Question: I am looking for the latest eclipse build specifically for .
In <URL>:

Why is the status with red X? Is the build broken?
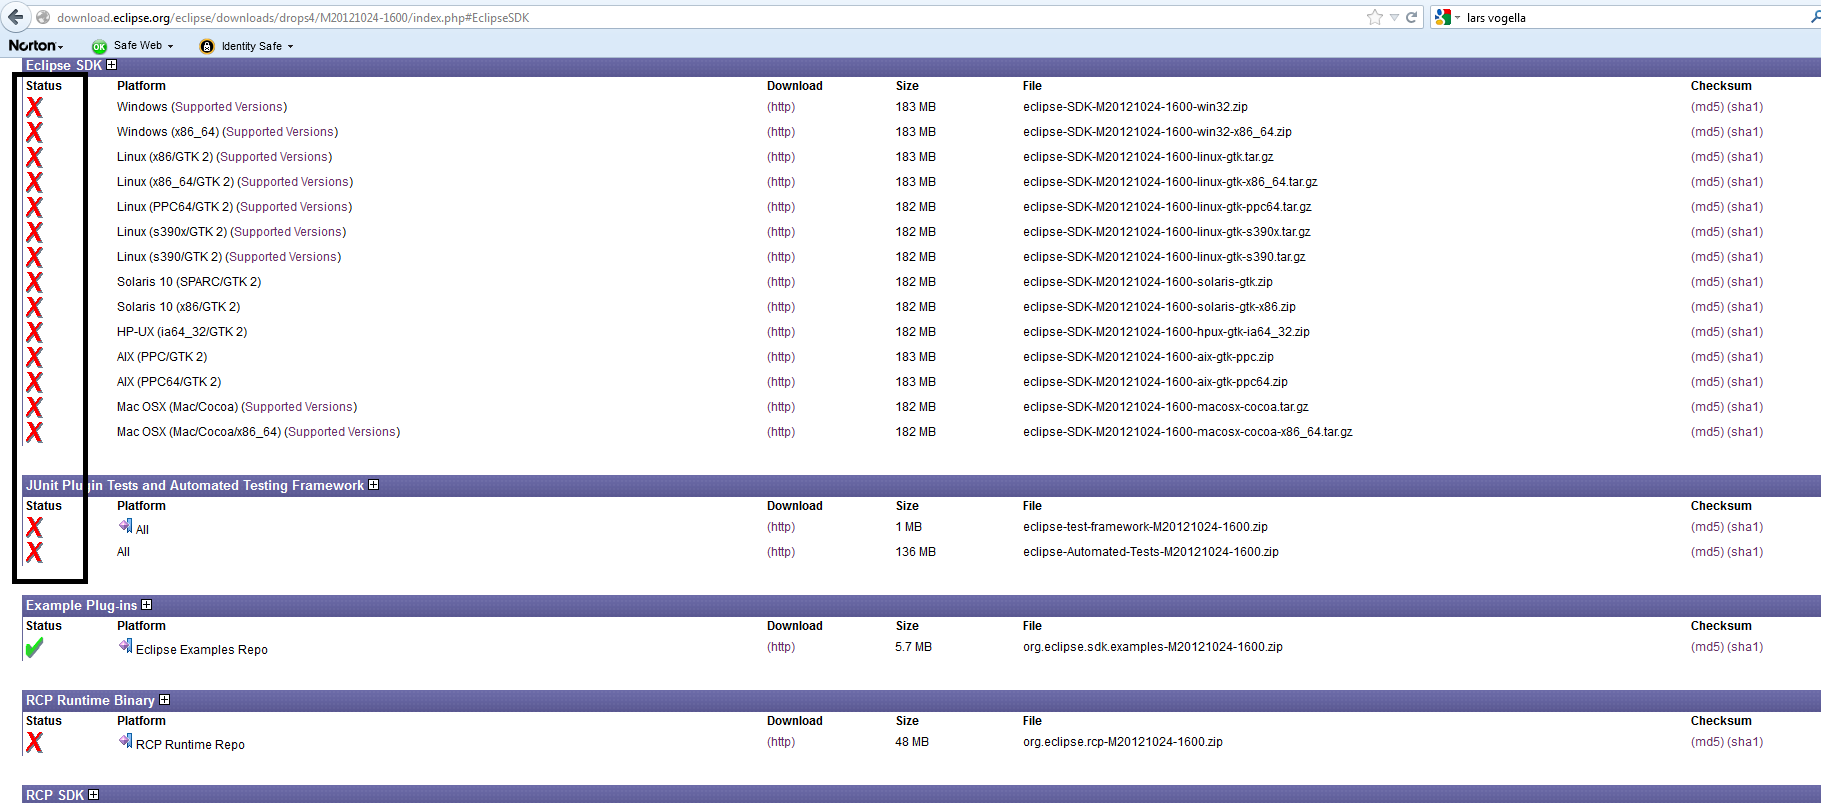
Answer: > Maintenance builds are produced periodically to incorporate fixes into an existing release. They are typically built from tagged plug-in and feature pojects in a maintenance branch of the Git repository (i.e. R3_7_maintenance). Maintenance builds are promoted to a minor or service release (i.e. R3.7 or R3.7.1) after development teams have deemed one to be stable following one or more test-fix pass cycles.
Maintenance builds don't have to be stable. Go for release builds of the current and stable builds of the next version. Integration builds be stable too - but actually I see some test failures there too.